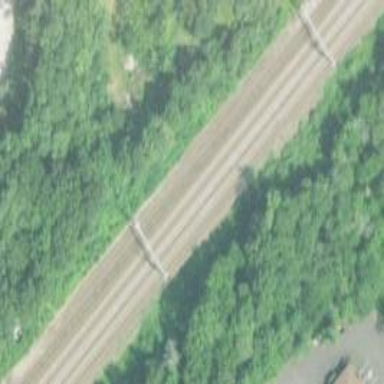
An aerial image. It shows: Railway track with contact lines for electrification.